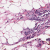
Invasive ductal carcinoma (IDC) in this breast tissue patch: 1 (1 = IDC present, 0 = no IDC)